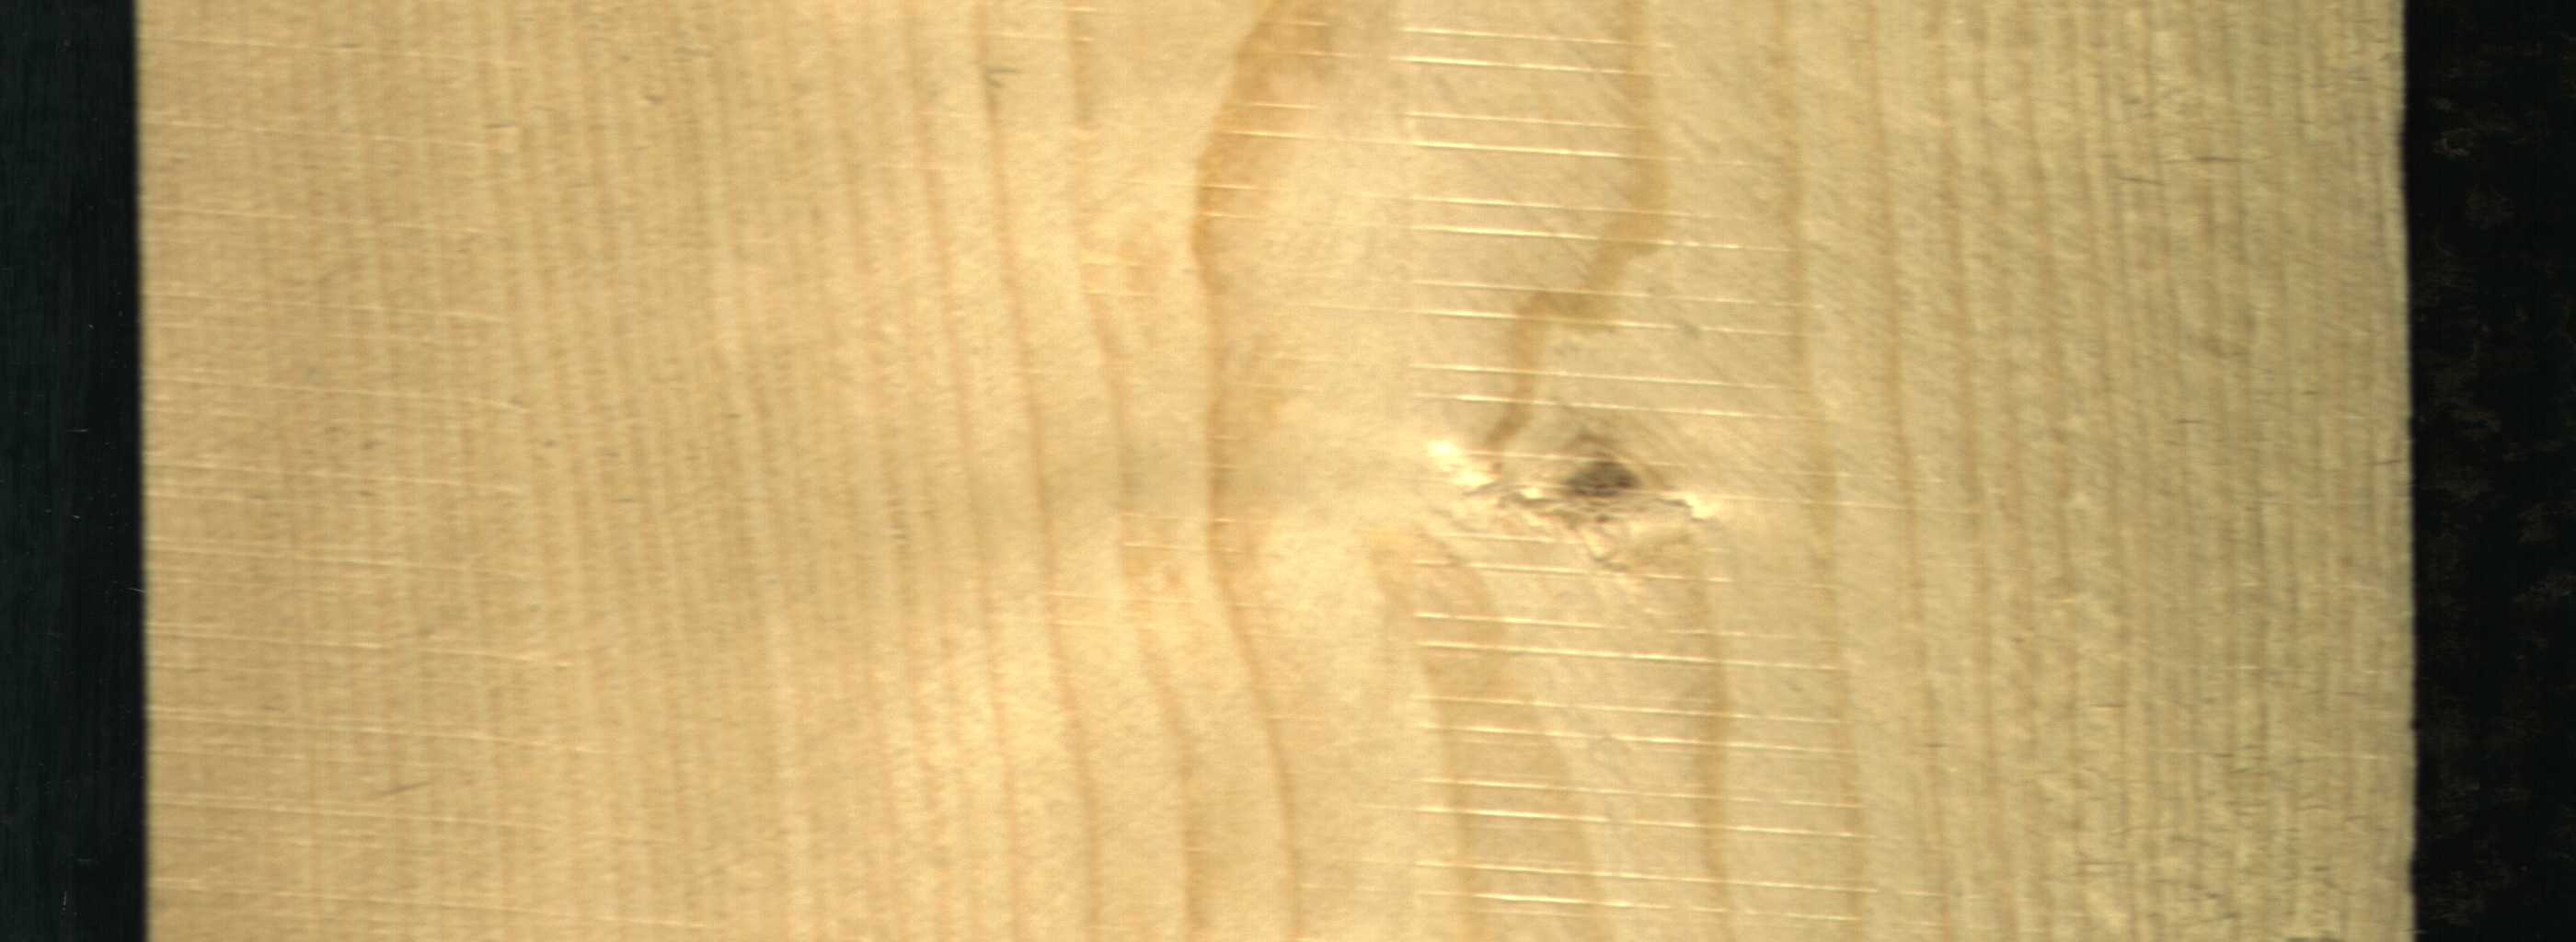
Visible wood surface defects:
Live_Knot